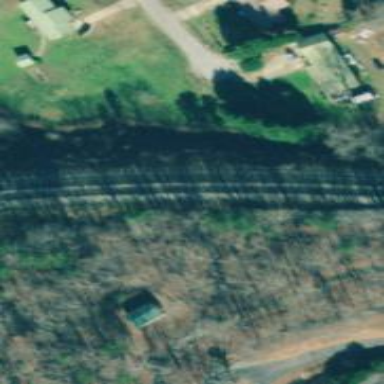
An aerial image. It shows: Railway track.